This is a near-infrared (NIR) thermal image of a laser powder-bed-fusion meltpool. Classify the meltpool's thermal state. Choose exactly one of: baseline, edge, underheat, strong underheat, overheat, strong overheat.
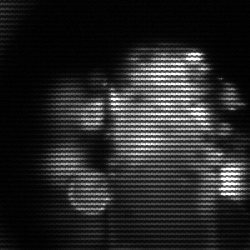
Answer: strong underheat